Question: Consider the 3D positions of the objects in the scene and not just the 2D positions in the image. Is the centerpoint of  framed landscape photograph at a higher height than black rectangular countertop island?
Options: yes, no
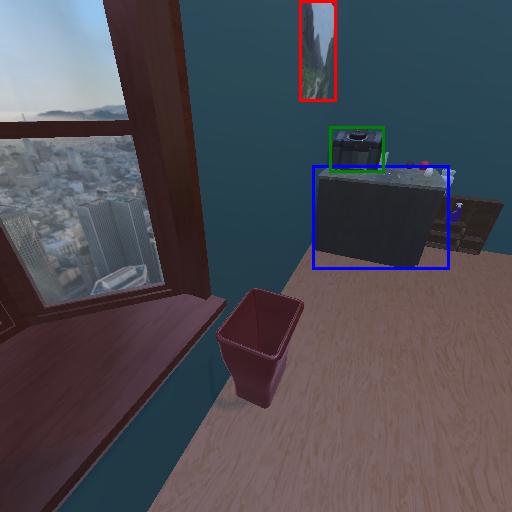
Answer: yes